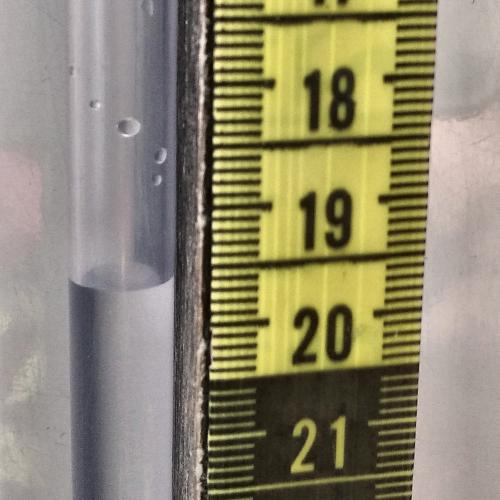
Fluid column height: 19.6 cm